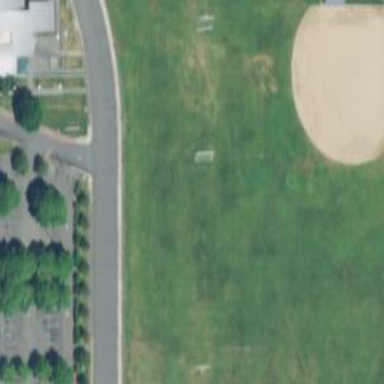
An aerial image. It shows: Grass pitch designated for soccer.